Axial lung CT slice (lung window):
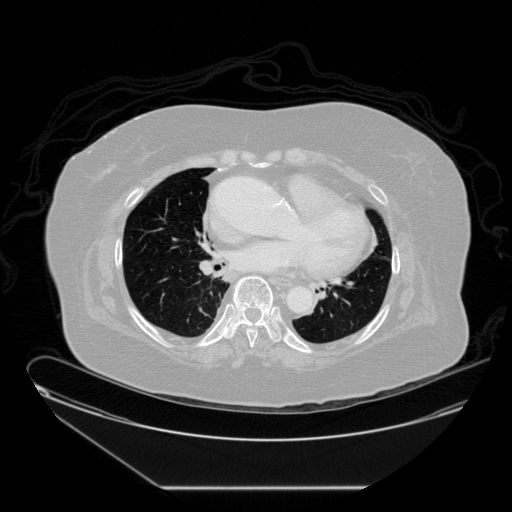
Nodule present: no